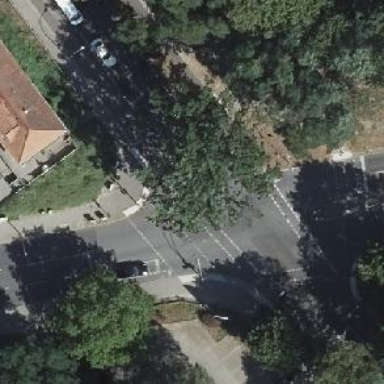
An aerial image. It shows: Asphalt cycleway link.